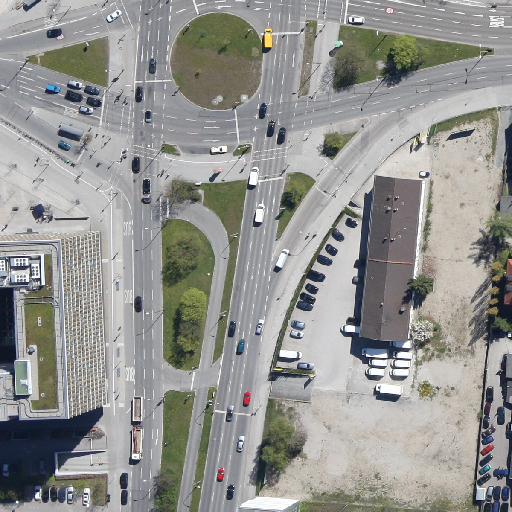
Referring expression: heavy-duty vehicle driving on the road